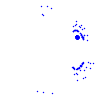
Particle: electron